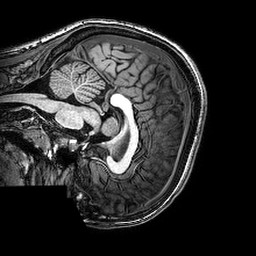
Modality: T1w
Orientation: sagittal
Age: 20
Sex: female
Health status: healthy
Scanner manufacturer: philips
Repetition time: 0.00822 s
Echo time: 0.00378 s